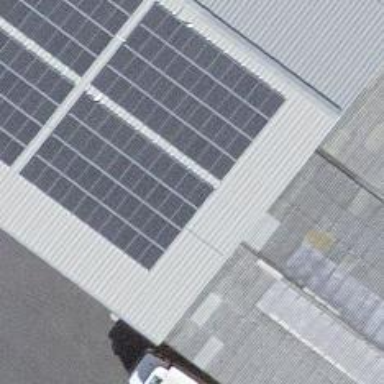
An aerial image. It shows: Solar photovoltaic panel generator.